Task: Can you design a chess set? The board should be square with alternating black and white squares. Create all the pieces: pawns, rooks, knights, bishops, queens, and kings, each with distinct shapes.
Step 3672:
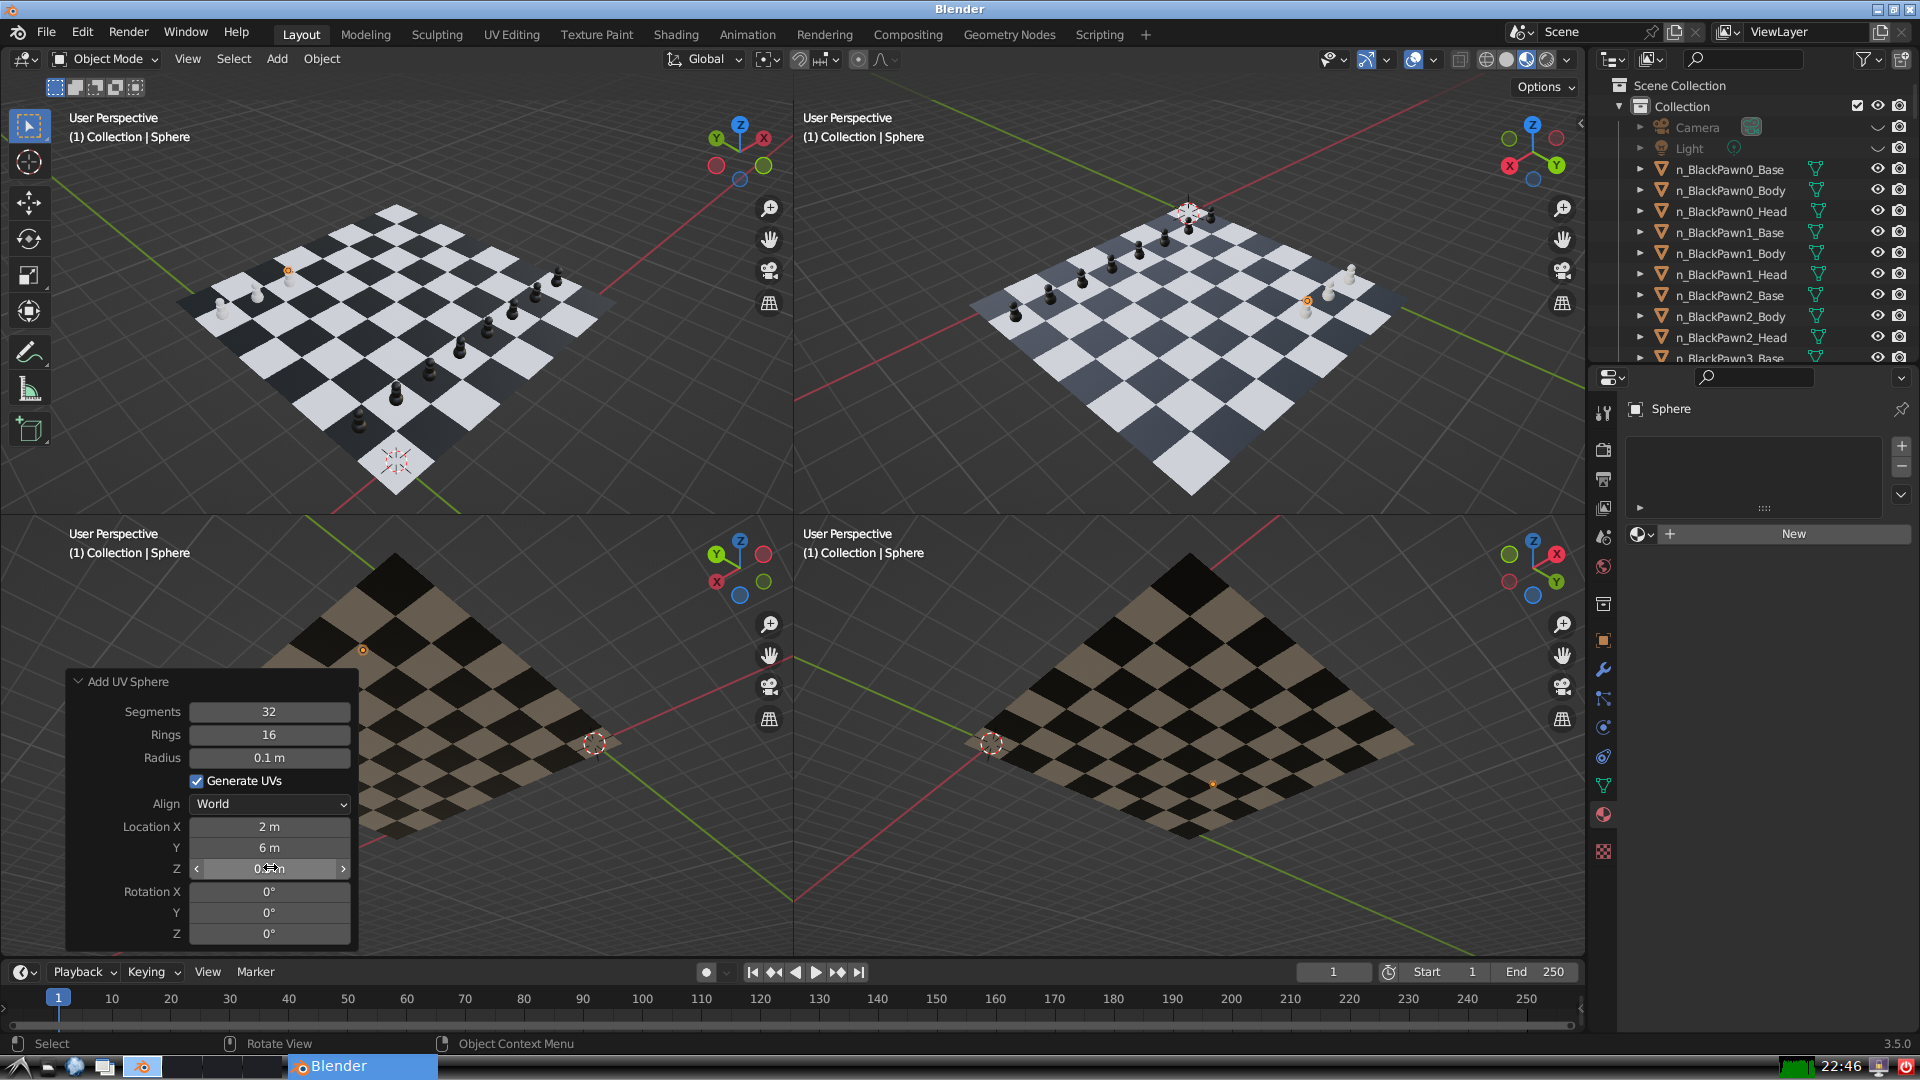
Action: {"mouse_move": [960, 540]}